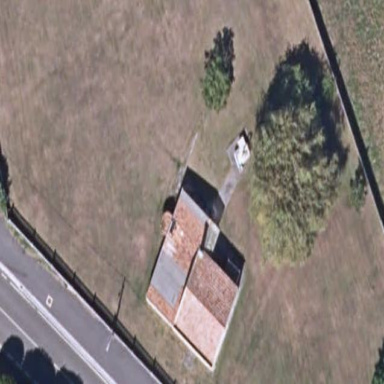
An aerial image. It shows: Simple and straightforward house.